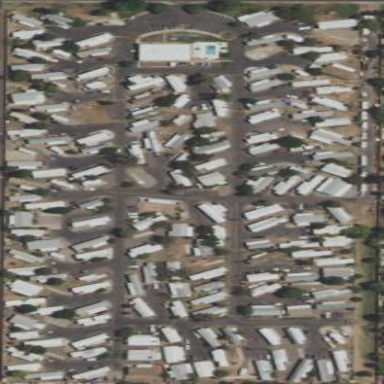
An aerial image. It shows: Residential area with mobile homes.